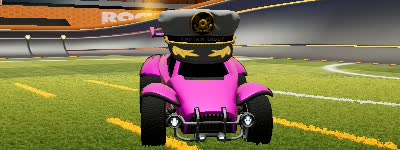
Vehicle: octane